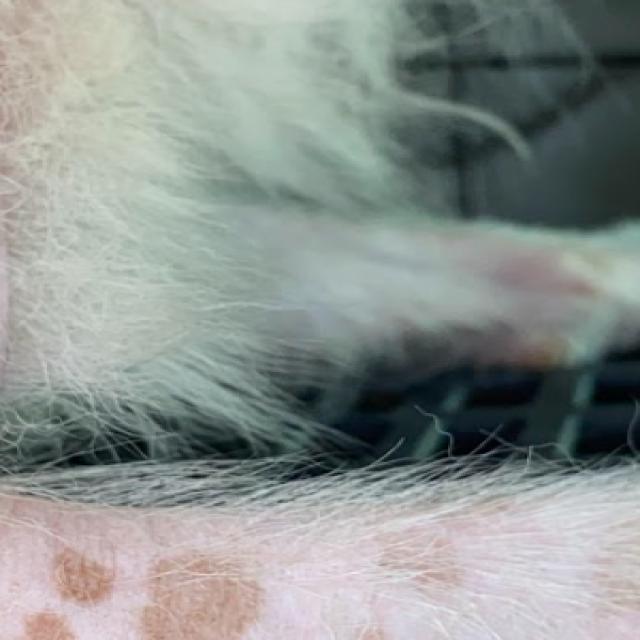
Healthy canine skin — no visible lesions, inflammation, or abnormalities. The skin and coat appear normal.